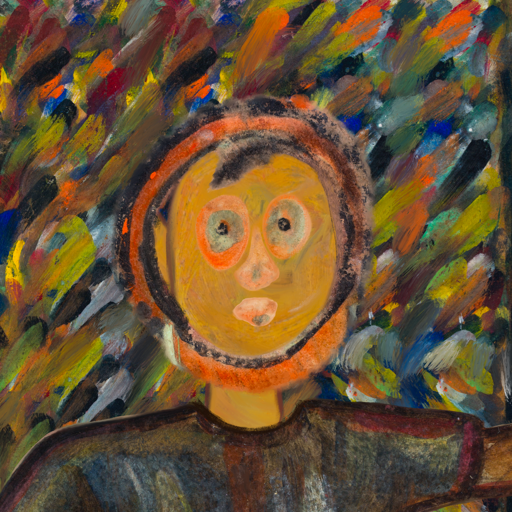
Background: An_Impression, Head And Neck Front: After_Raid, Face Front: Childish, Bust: Mosgoul, Hair Front: Childish, Head Accessory: Blank, Second Necklace: Blank, Necklace: Blank, Baby: Blank